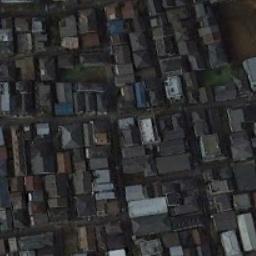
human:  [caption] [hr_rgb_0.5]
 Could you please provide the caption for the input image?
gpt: There are several paths around the house .

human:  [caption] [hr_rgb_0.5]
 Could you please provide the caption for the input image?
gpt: A dense residential area has lots of houses next to each other and some roads go through the residential area .

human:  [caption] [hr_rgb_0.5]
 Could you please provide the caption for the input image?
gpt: The dense residential is next to the road .

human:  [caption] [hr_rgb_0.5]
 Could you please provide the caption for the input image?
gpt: In densely populated areas there are many roads and densely arranged houses of different sizes and shapes .

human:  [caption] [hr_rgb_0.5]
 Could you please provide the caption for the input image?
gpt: There are many black buildings on a dense residential area .